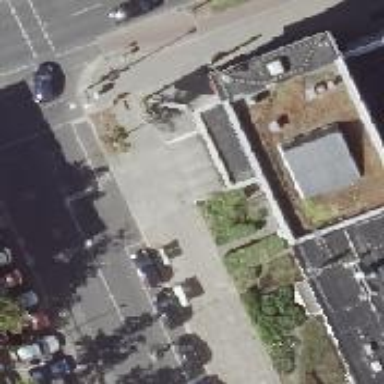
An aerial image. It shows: Parking entrance.